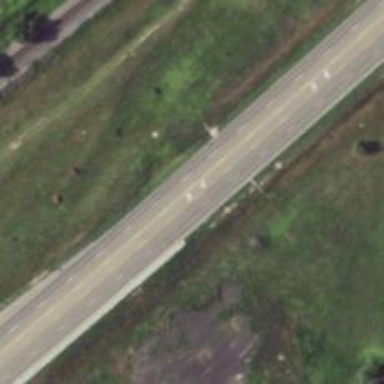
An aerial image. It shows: Trunk highway.